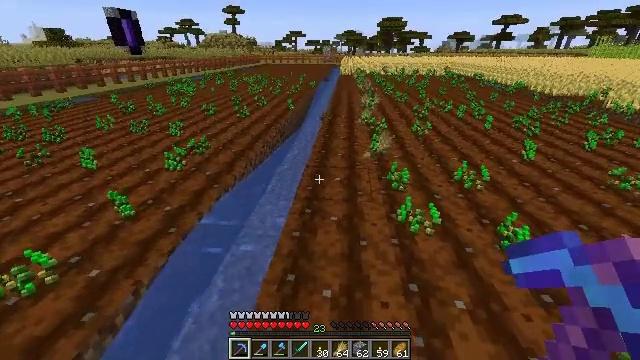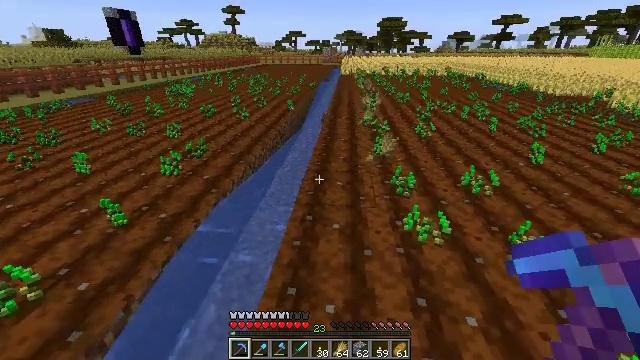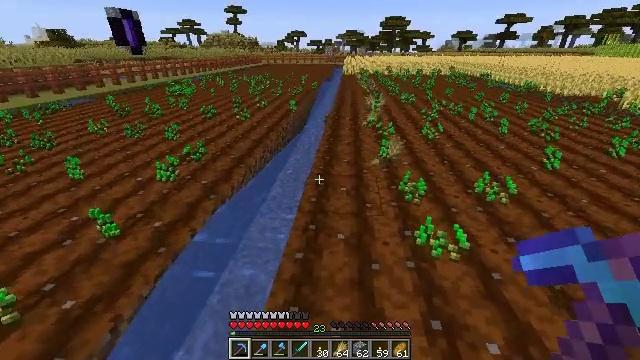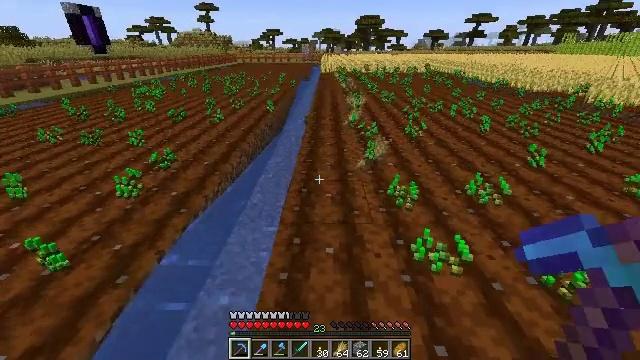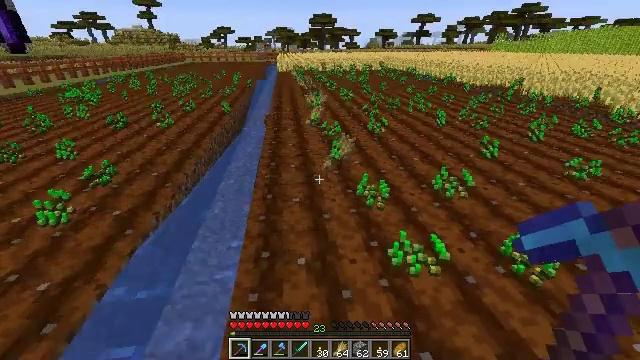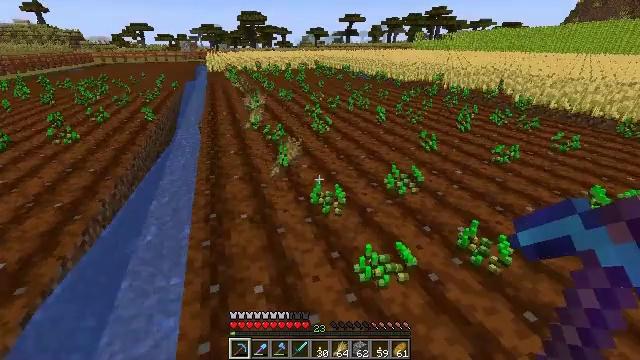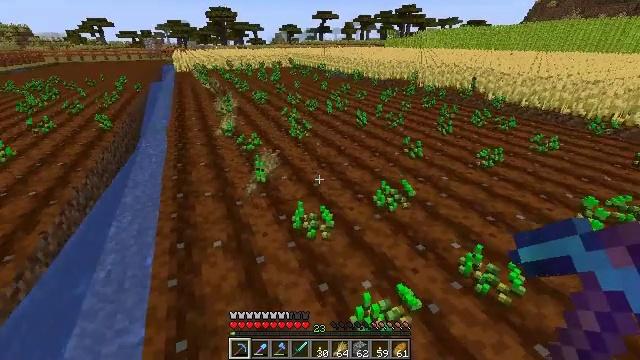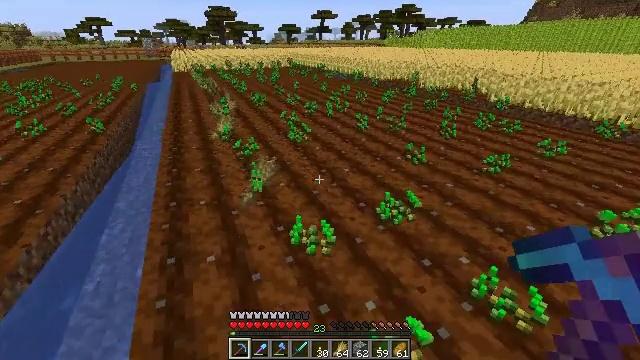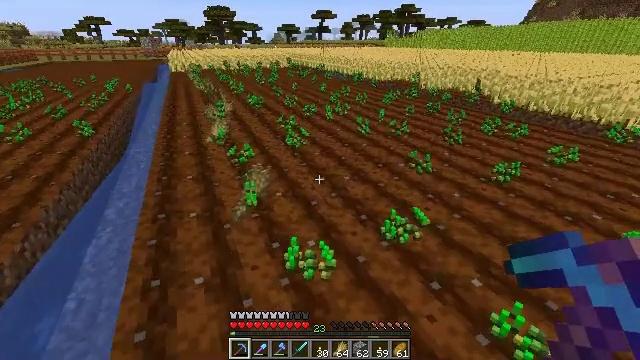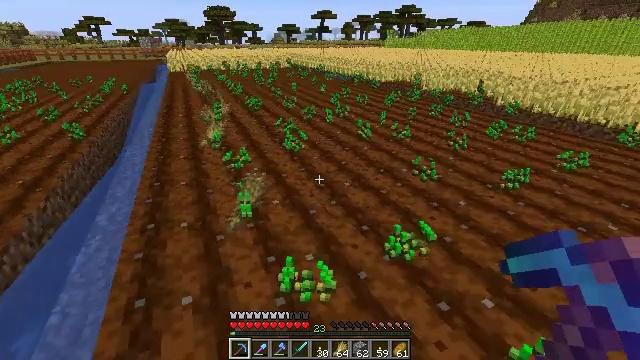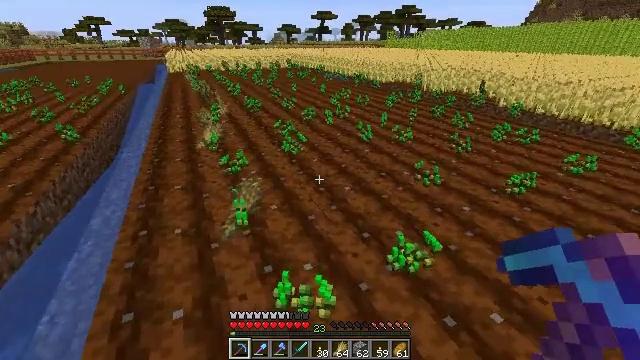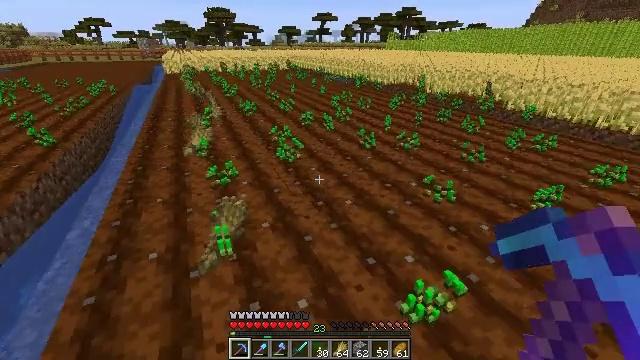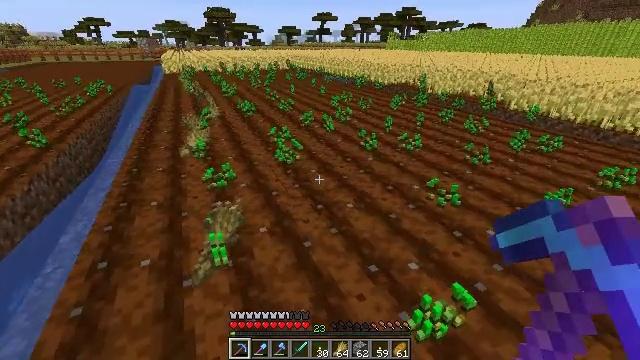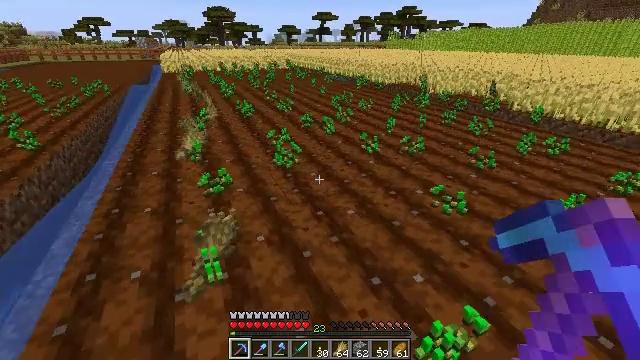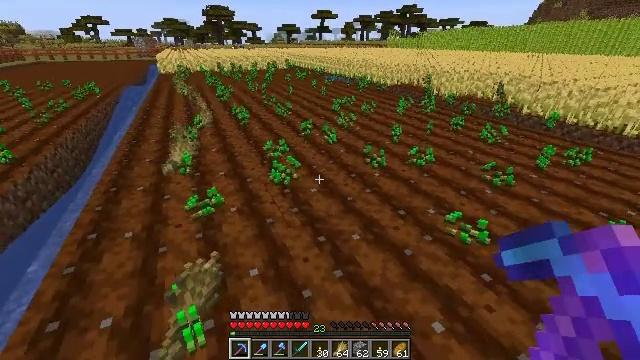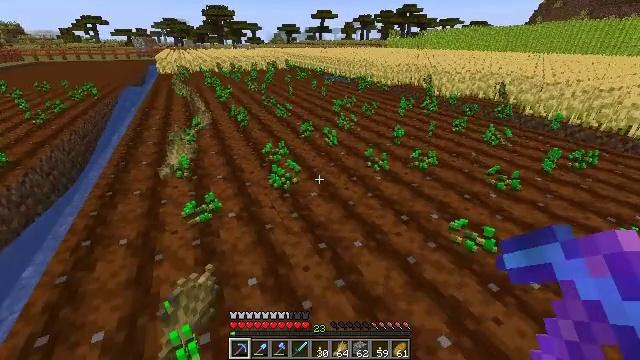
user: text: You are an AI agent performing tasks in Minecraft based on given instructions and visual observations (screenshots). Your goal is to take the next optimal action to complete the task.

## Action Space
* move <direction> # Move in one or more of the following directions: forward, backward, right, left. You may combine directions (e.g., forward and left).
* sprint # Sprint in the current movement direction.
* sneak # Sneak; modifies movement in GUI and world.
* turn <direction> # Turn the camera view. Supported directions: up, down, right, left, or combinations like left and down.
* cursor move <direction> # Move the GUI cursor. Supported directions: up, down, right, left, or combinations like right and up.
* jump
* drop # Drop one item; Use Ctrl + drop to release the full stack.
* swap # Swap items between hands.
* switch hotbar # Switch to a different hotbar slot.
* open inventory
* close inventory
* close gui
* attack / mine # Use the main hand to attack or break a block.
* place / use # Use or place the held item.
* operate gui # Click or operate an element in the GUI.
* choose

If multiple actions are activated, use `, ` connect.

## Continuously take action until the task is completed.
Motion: motion action
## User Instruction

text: Gather wheat by left-clicking on it.
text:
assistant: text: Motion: move forward
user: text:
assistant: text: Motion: move forward
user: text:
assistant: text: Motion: move forward, turn right
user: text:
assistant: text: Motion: move forward, turn right
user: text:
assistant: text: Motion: move forward, turn right
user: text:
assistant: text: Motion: move forward, turn right
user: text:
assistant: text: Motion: move forward
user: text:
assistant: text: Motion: move forward
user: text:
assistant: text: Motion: move forward
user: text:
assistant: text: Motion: move forward
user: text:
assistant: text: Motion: move forward
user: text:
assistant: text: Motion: move forward
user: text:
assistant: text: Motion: move forward
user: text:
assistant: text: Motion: move forward
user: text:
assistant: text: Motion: move forward
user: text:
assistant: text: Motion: move forward
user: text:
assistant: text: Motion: move forward and move left
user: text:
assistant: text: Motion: move forward and move left
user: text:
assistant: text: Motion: move forward and move left
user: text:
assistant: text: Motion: move forward and move left
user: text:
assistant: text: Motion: move forward and move left
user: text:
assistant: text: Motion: move forward and move left
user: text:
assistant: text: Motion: move forward and move left
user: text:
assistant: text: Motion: move forward and move left
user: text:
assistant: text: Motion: move forward
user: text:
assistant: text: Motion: move forward
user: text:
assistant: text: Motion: move forward
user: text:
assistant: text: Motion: move forward
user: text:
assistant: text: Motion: move forward
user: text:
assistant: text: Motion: move forward